Question: I have an absolute positioned combo box in my ExtJS screen. All is cool under FF, but IE6 (and 7) show the drop down box a couple of pixels down so it does not line up with the arrow button. I tried wrapping the combo in a positioned div container and took off the x,y from the combo - didn't help.
If I set the style to margin: '-2px' it fixes it for IE but screws it up for FF.
Is this a known problem?
The control looks like this:

Update: This solution below would fix the problem but I chose to use the ExtJs framework's CSS to fix this. The exact CSS I added to fix this was:
'''
.ext-ie .x-form-field-wrap{height:22px;}
.ext-ie .x-form-text{margin:-2px 0;height:18px;}
'''
Some of this may be specific to my app, but the ext-ie stuff seems to plug into the ExtJS framework.
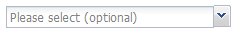
Answer: If you just need to make a concession for IE (especially 6 and 7) then you can use the underscore hack so that your margin change will only take effect for that browser. Basically all browsers except for IE will ignore any CSS rule with an underscore in front of it.
'''
combo {
_margin: 2px;
}
'''
For more info check out <URL>.